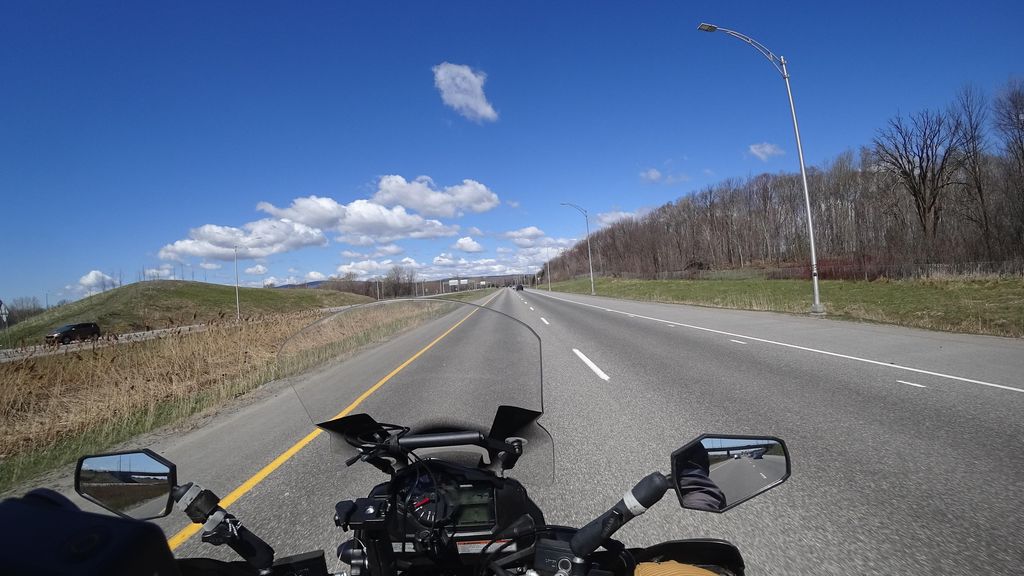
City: quebec_city